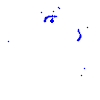
Particle: proton